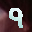
Label: 9